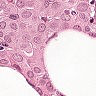
Metastatic tissue present: yes